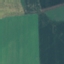
Label: AnnualCrop